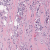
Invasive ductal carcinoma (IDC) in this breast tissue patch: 1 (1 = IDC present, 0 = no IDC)